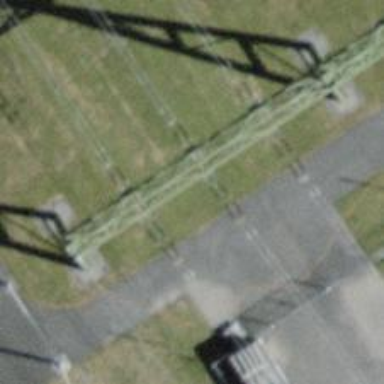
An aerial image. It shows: Three cables of power line.